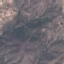
Label: HerbaceousVegetation